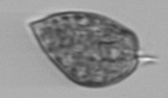
Label: Prorocentrum_micans